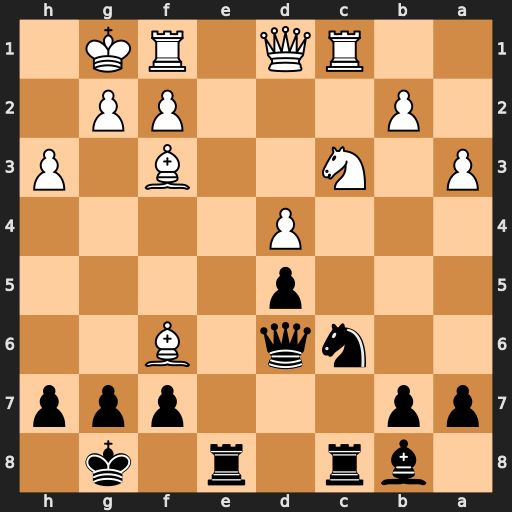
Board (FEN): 1br1r1k1/pp3ppp/2nq1B2/3p4/3P4/P1N2B1P/1P3PP1/2RQ1RK1
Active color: b
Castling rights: -
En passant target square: -
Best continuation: Qh2#